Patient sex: M
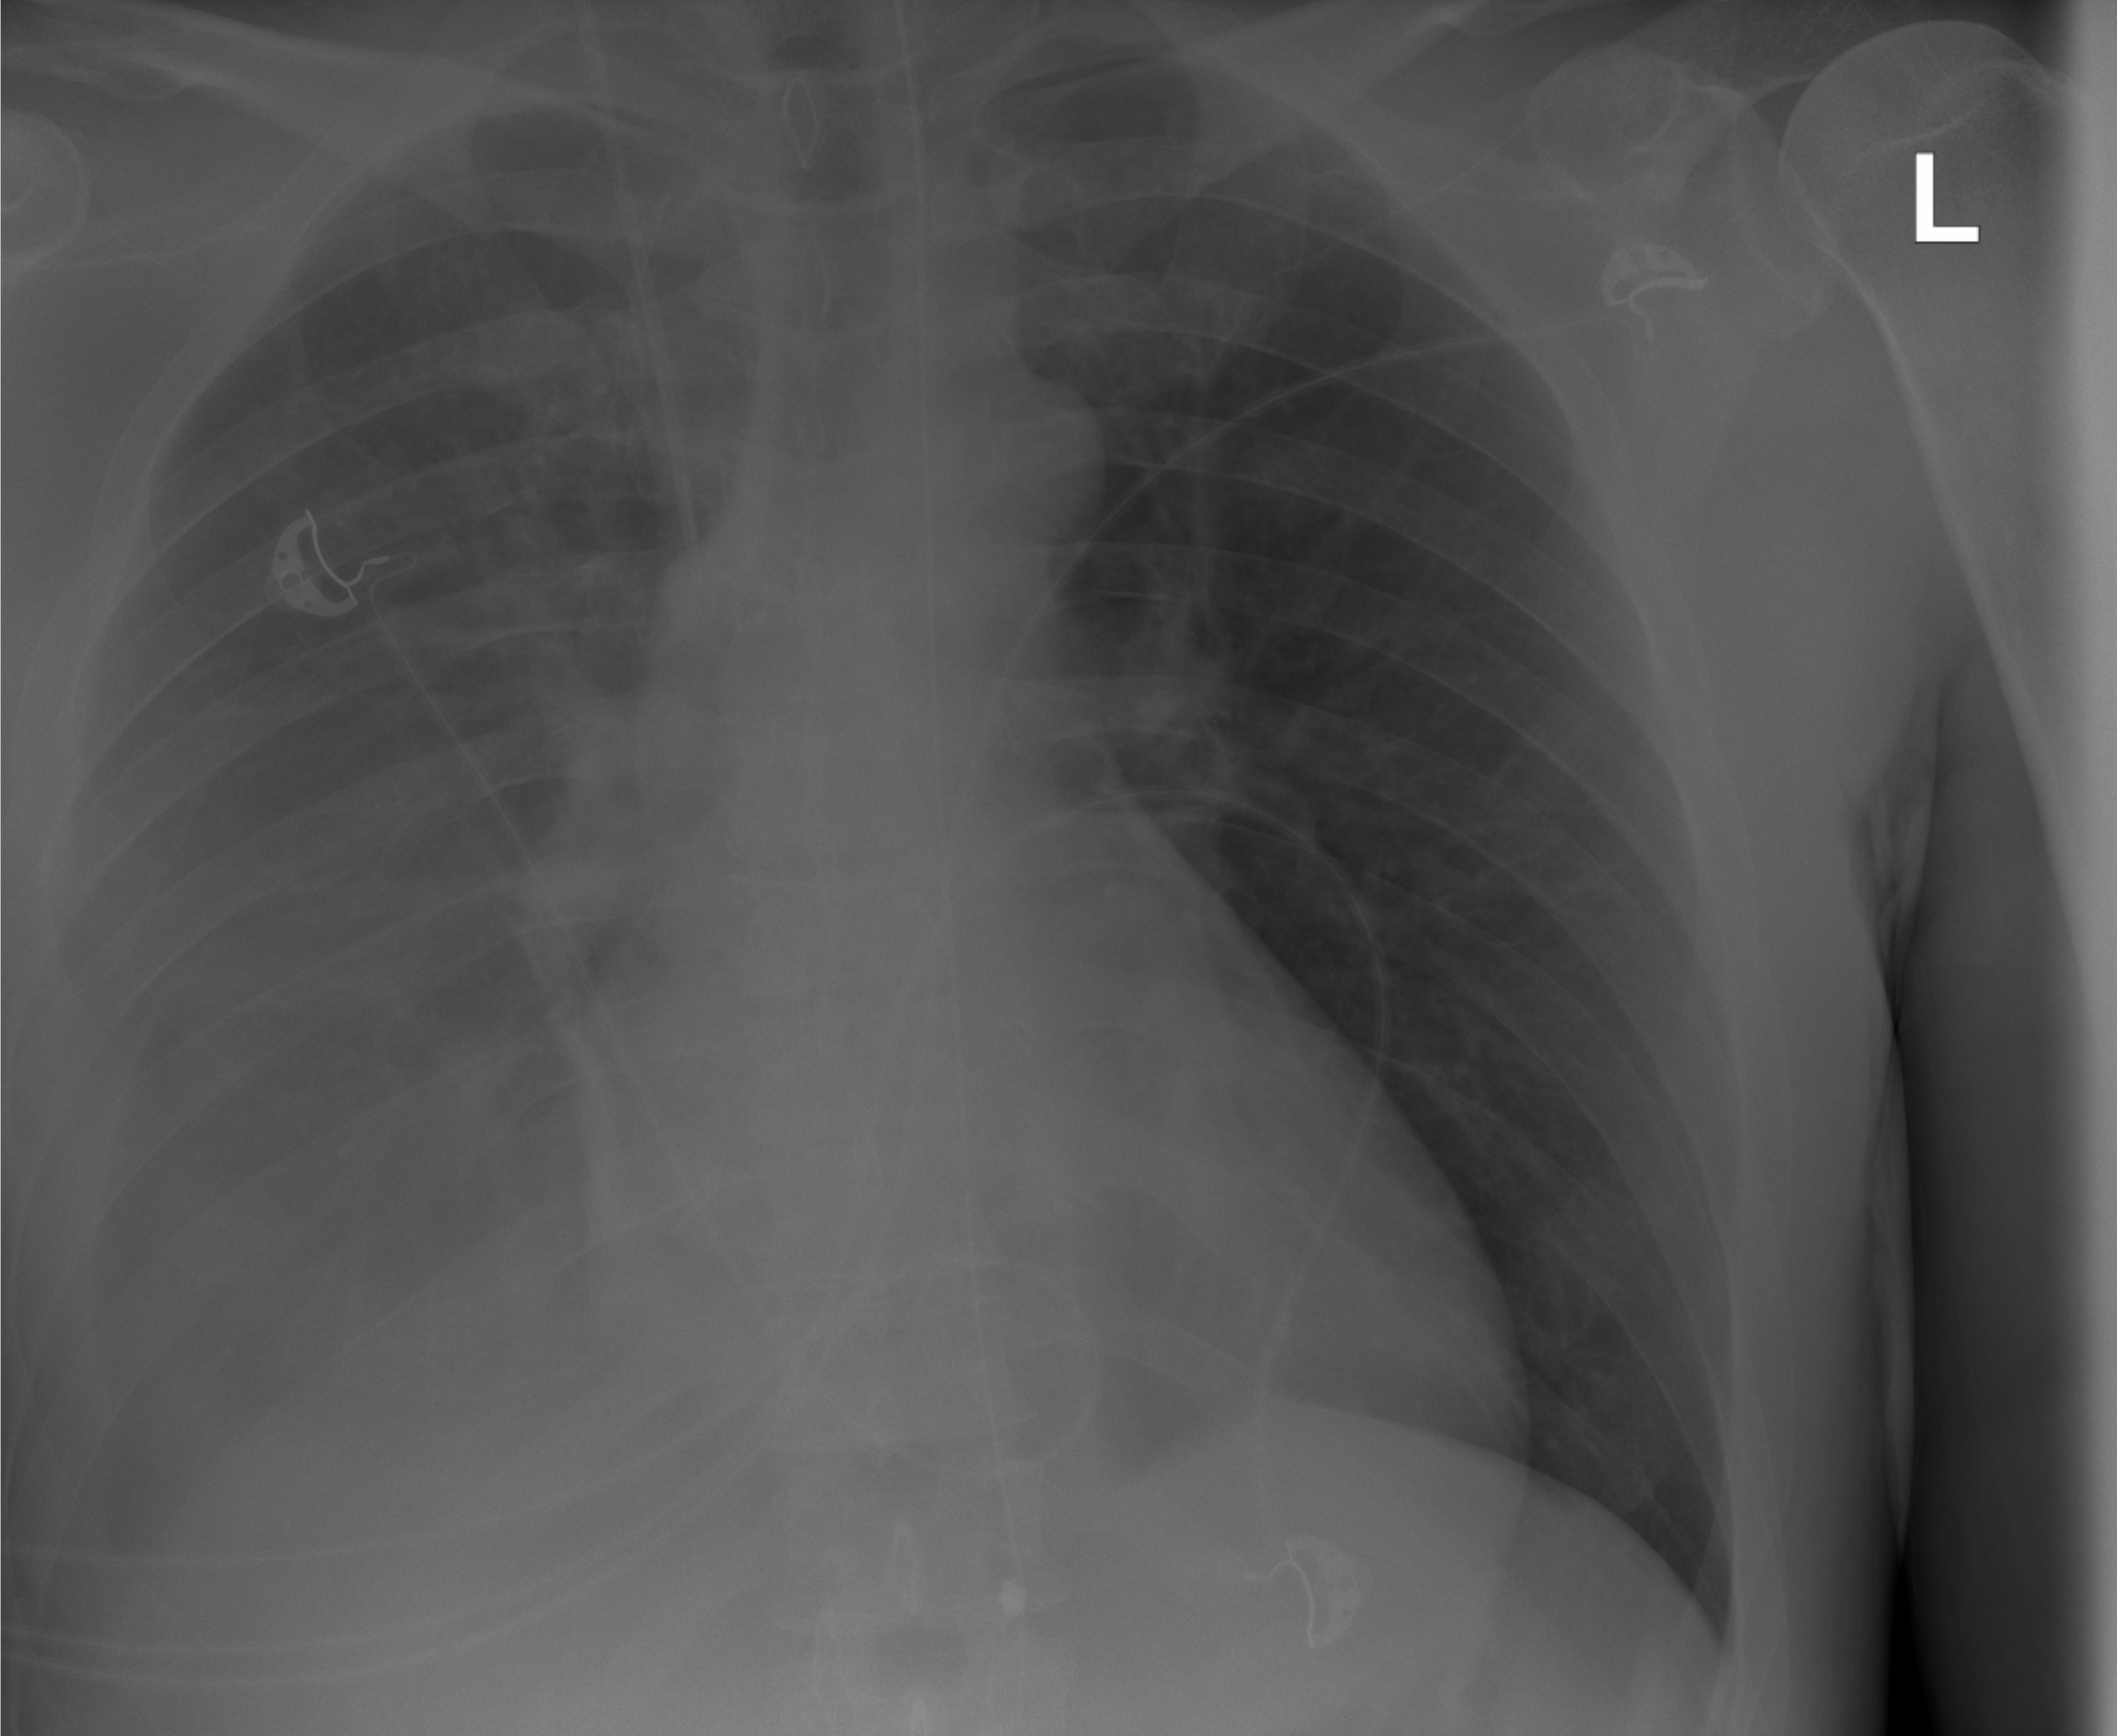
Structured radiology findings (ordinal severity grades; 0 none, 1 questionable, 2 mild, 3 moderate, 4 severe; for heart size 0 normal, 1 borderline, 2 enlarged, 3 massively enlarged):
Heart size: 1
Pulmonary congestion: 0
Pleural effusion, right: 3
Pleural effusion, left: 0
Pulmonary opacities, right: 0
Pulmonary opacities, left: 0
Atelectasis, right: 2
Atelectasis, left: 0